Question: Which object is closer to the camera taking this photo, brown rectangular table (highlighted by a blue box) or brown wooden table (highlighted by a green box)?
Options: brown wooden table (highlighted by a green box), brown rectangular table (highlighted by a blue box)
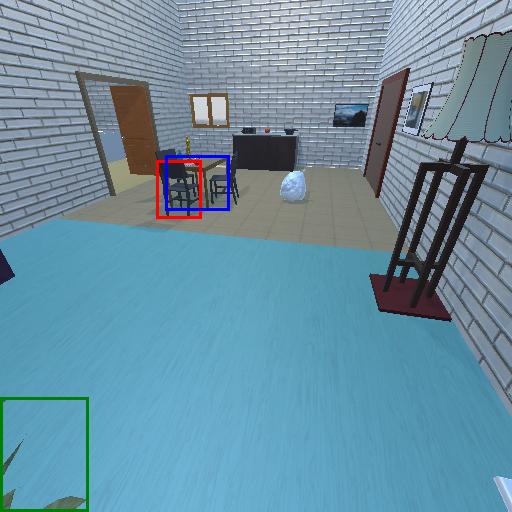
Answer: brown wooden table (highlighted by a green box)